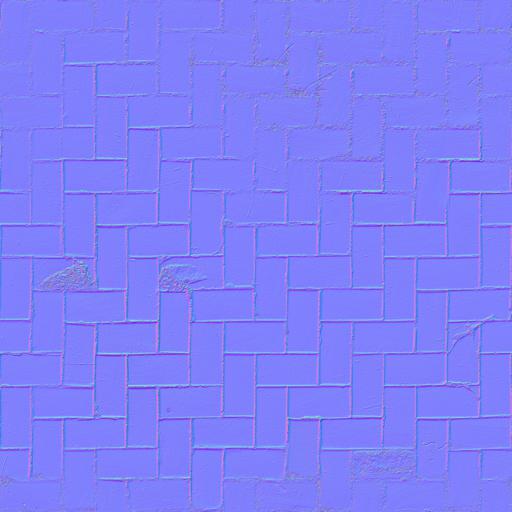
herringbone orange paving stones